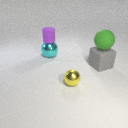
large gray rubber cube to the right of small yellow metal sphere